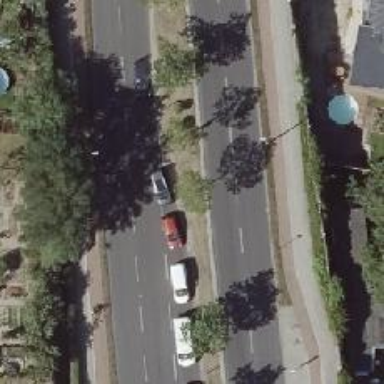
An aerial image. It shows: Beautiful avenue lined with deciduous broadleaved trees.